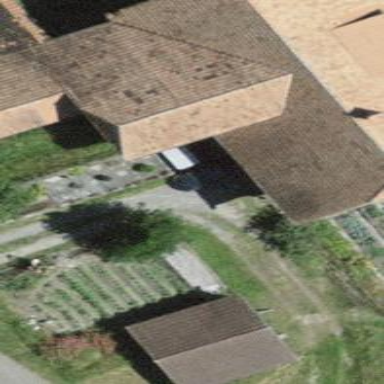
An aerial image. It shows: Farm building.